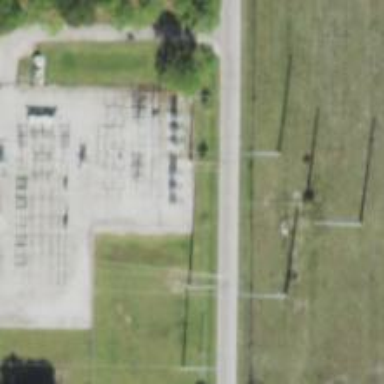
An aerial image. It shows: Switch for power supply.